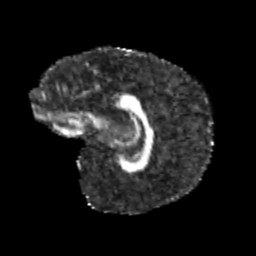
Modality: FA
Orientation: sagittal
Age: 11
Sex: male
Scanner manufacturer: siemens
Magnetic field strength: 3 T
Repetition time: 3.8 s
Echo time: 0.07 s